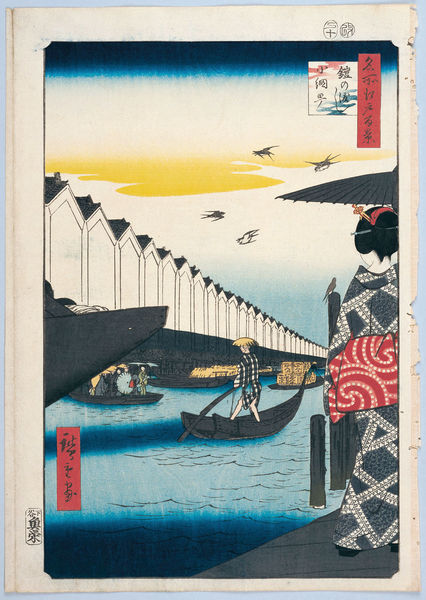
Titel: 100 berühmte Ansichten von Edo
Künstler: Utagawa Hiroshige
Schlagwörter: blau, mann, meer, vogel, wasser, fluss, gelb, ufer, frau, frisur, haar, rücken, haus, rot, schirm, muster, bild, häuser, vögel, brücke, blatt, boot, boote, ruder, holzschnitt, japan, schiff, fischer, transport, farbe, damm, hafen, japanisch, schriftzeichen, pfosten, tusche, schwalben, asien, geisha, druck, text, asiatisch, reihe, karte, tradition, ware, schwalbe, kimono, obi